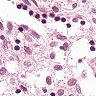
Metastatic tissue present: no